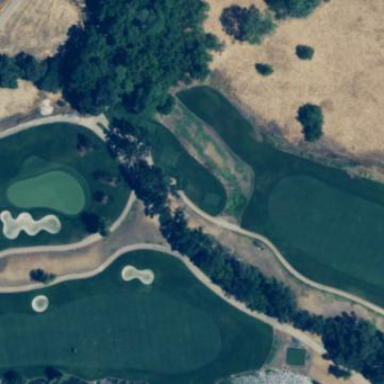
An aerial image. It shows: Rough grassy area used for golf.